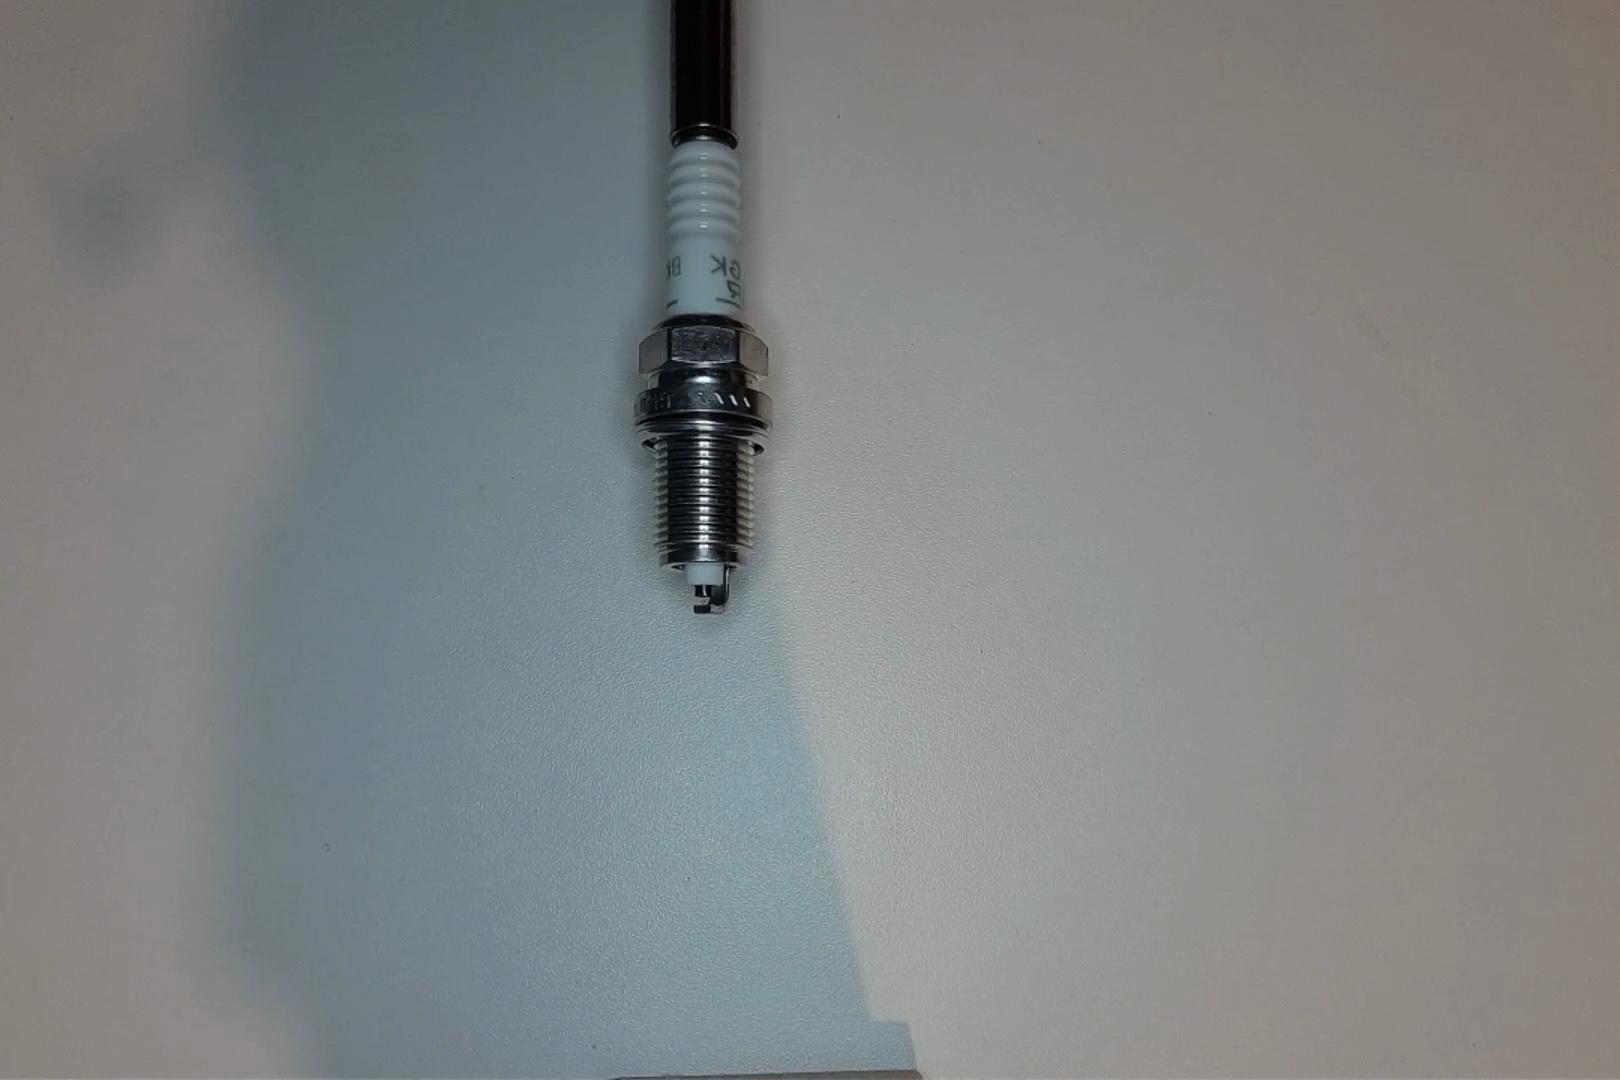
Label: no anomaly